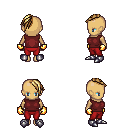
a pixel art fantasy rpg character, female body template, human, tanned skin, maroon sleeveless shirt, red pants, blonde long mohawk hairstyle, gold gloves, metal boots, four views (front, back, left, right), 2x2 character sprite sheet, small pixel art, hard edges, no anti-aliasing